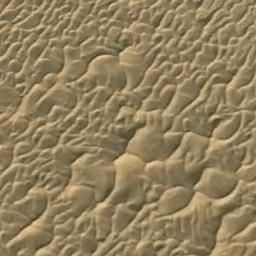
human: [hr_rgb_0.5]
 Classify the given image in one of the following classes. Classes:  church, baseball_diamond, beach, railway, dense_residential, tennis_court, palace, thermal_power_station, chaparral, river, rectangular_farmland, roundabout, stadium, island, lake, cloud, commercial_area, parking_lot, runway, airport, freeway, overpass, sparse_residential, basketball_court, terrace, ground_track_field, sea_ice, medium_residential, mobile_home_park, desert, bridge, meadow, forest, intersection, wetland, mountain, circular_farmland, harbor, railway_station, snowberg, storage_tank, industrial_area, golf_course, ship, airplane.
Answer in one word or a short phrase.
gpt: desert